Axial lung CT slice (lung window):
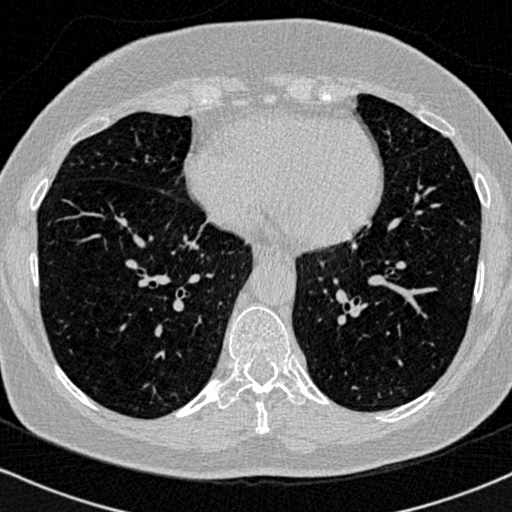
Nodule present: no